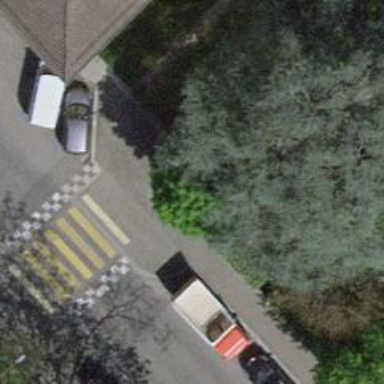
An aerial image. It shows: Post box is visible.